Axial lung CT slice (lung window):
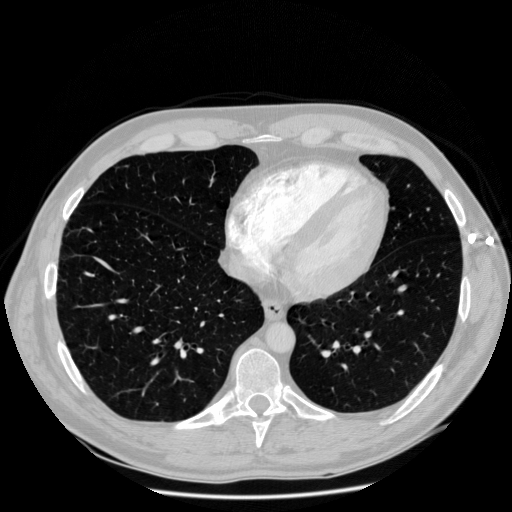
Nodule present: no